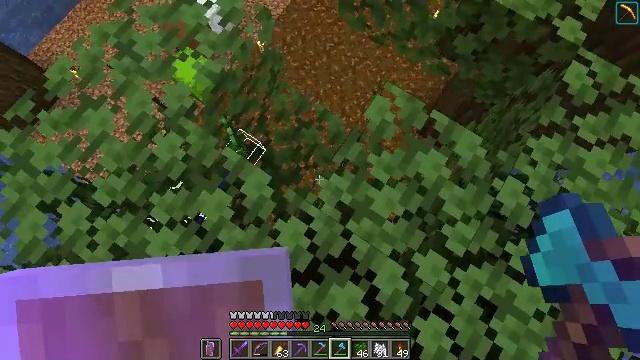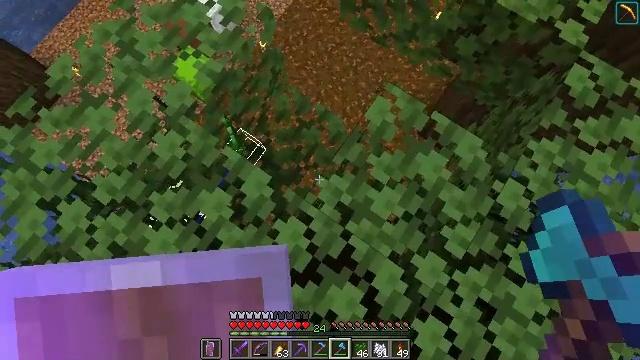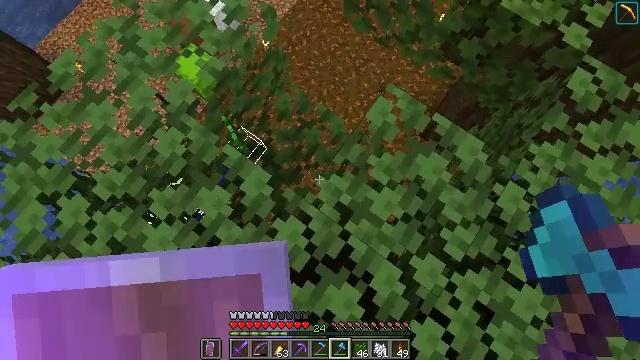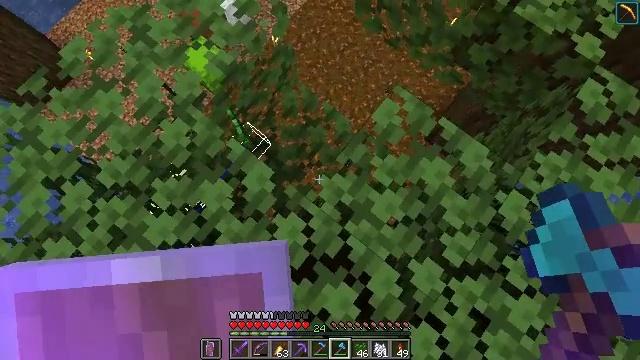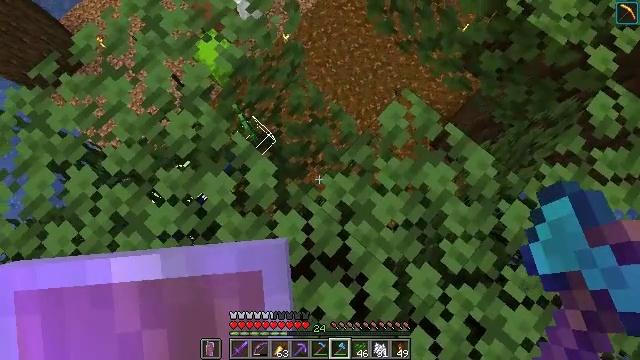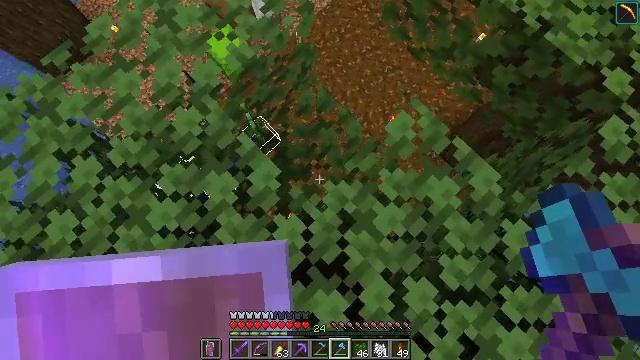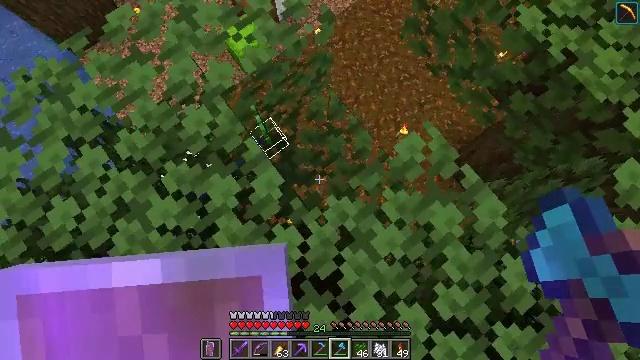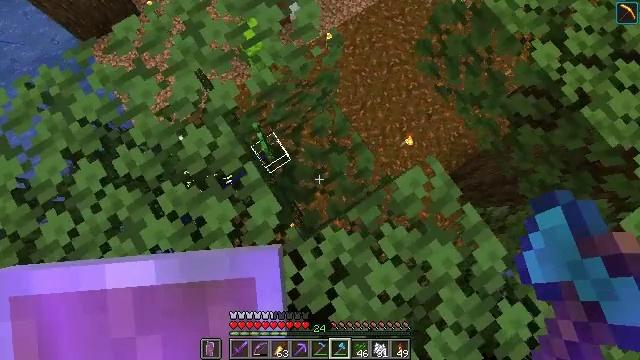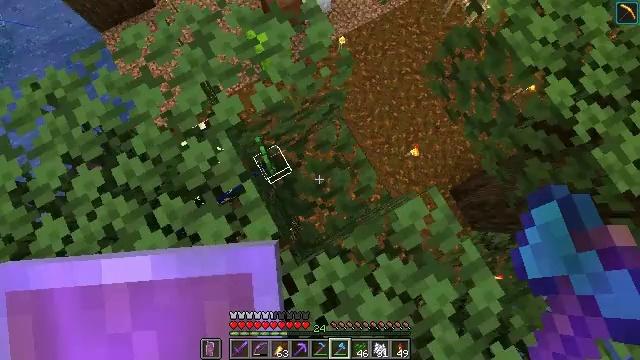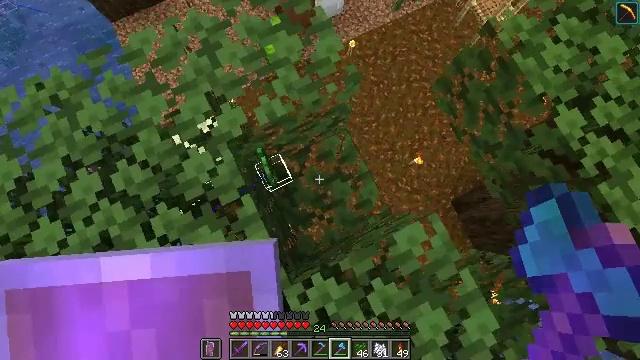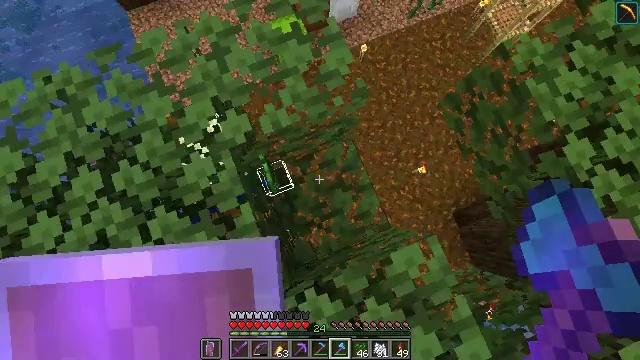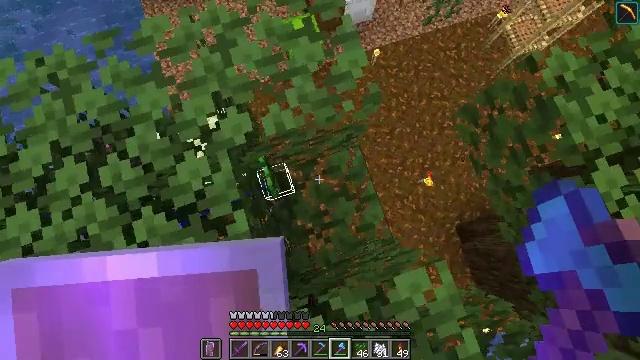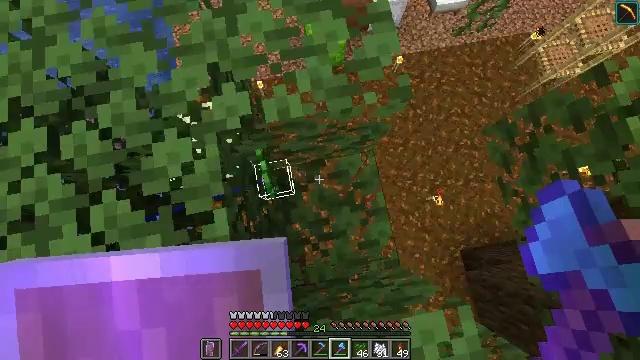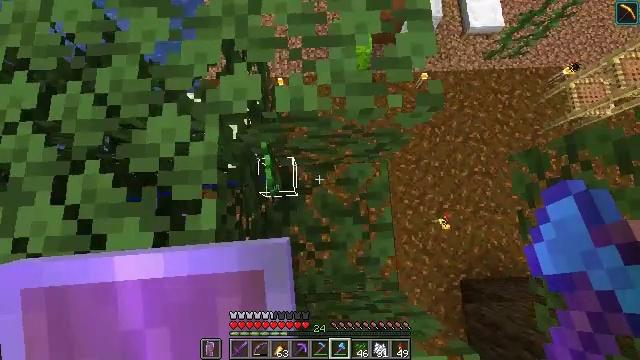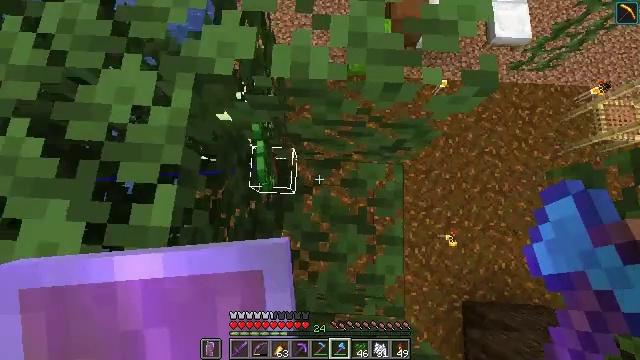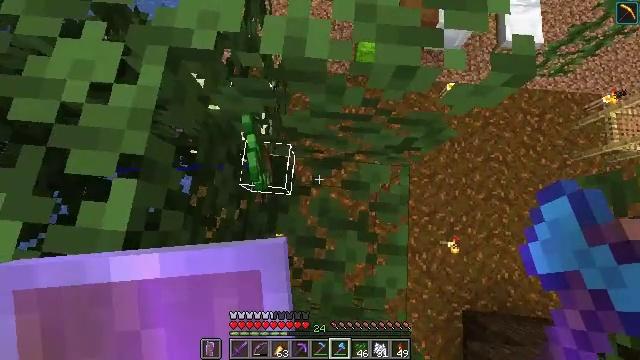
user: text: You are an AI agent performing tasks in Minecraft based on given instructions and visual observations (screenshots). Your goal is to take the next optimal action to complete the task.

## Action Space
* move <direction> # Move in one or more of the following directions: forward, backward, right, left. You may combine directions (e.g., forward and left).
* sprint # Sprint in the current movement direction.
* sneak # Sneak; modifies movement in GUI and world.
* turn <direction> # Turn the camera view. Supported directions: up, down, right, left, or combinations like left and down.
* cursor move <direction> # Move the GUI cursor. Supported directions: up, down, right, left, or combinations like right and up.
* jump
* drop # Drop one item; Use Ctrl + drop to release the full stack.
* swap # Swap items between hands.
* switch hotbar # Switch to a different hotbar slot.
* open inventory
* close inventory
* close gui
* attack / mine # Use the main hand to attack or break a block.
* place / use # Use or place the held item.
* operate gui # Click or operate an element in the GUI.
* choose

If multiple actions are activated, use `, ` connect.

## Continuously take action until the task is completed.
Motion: motion action
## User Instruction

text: Harvest dark oak leaves for decorative purposes.
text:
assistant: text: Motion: no_op
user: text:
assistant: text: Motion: turn left
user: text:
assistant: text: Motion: turn left
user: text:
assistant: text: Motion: turn left
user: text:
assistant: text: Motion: move forward, turn left
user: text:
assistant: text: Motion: move forward, turn left
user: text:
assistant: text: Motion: move forward, turn left
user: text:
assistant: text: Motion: move forward, turn left
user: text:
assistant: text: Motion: turn left
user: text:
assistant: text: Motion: turn left
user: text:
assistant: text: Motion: turn left
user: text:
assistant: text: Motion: turn left
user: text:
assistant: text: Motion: turn left and up
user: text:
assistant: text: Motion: turn left
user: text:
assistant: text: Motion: turn left
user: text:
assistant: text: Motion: turn left
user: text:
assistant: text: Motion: turn left
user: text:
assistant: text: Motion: turn left and up
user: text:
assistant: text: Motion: turn left and up
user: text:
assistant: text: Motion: turn left and up
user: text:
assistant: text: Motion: turn left and up
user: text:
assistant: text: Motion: turn left and up
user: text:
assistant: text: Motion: turn left
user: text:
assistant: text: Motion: no_op
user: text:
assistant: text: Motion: turn left and up
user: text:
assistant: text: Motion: turn left and up
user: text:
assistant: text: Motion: no_op
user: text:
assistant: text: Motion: no_op
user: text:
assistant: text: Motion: no_op
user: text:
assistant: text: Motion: no_op